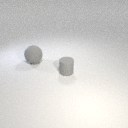
large gray rubber sphere to the left of small gray rubber cylinder